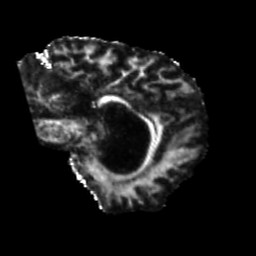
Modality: FA
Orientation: sagittal
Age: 31
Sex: female
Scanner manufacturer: siemens
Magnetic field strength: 3 T
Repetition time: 5.25 s
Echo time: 0.08 s